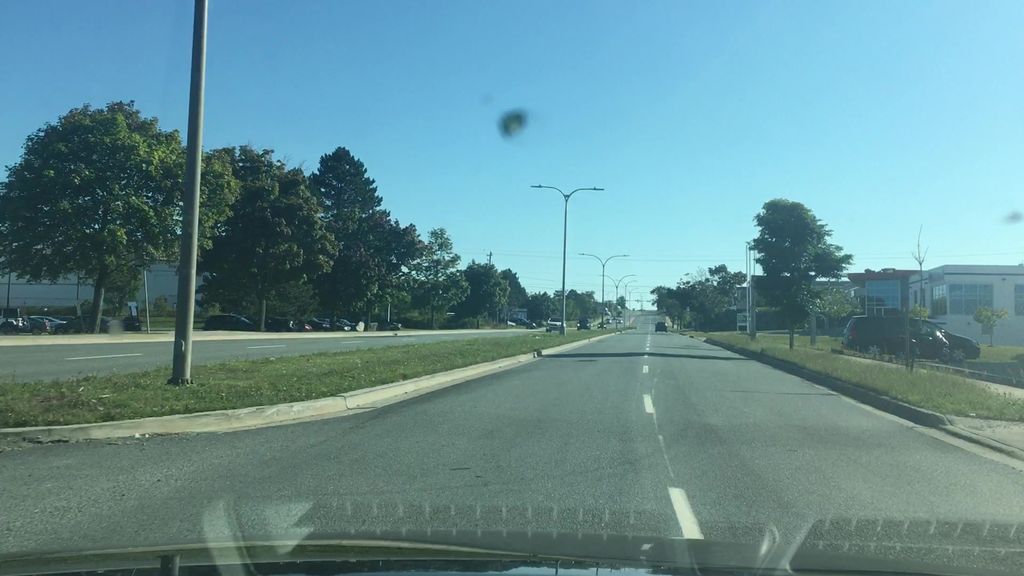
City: halifax